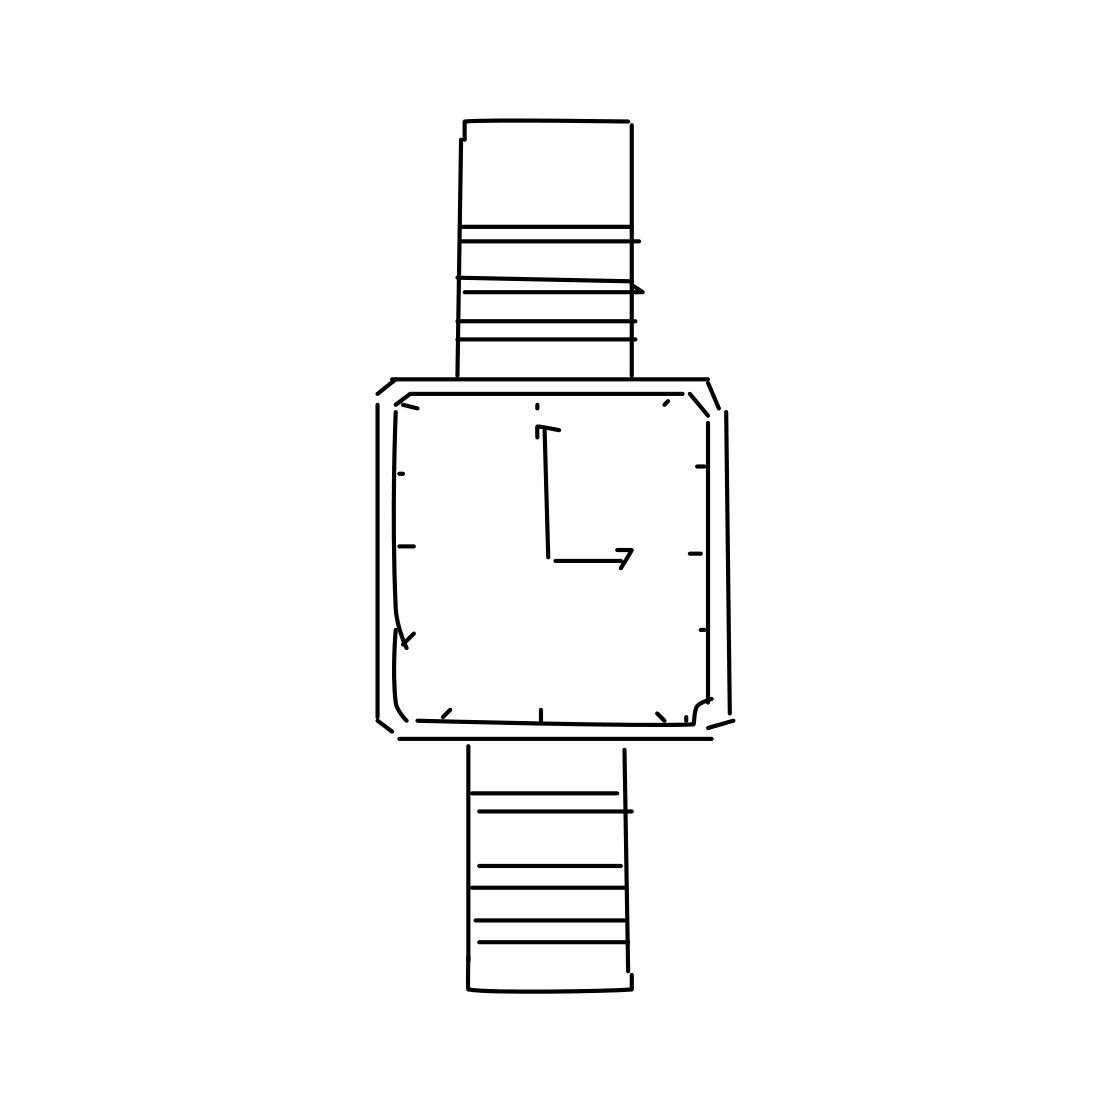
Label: wrist-watch